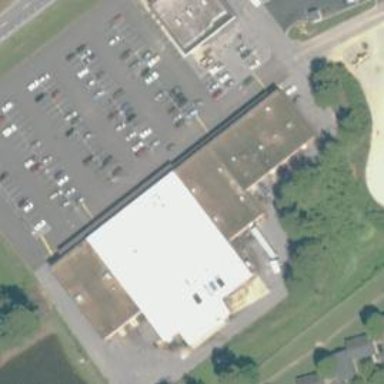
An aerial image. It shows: Supermarket.